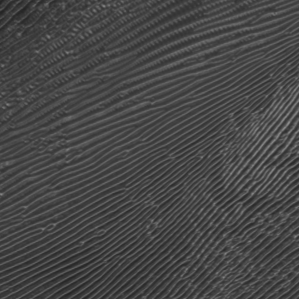
Label: frost